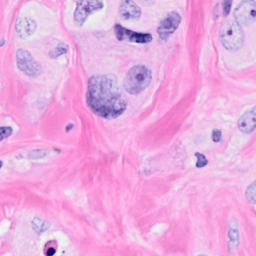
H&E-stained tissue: Breast